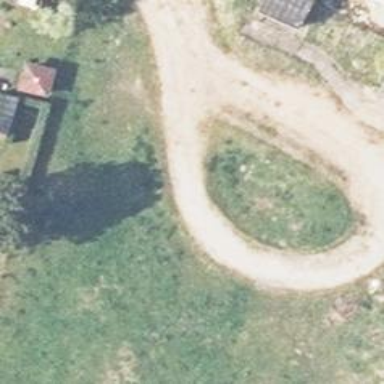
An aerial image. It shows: Turning loop on the road.